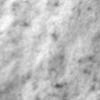
Label: no_change